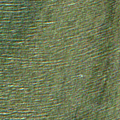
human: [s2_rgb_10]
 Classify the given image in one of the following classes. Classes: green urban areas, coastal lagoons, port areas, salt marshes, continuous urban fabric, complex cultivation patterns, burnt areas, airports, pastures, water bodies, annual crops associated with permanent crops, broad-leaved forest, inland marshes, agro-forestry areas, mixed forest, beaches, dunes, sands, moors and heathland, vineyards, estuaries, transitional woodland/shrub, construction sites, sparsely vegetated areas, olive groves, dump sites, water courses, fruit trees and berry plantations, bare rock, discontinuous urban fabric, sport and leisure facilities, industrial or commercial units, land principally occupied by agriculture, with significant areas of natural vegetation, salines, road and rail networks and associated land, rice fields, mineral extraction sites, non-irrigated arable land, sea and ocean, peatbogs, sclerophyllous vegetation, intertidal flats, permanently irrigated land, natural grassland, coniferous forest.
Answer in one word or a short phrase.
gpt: sea and ocean